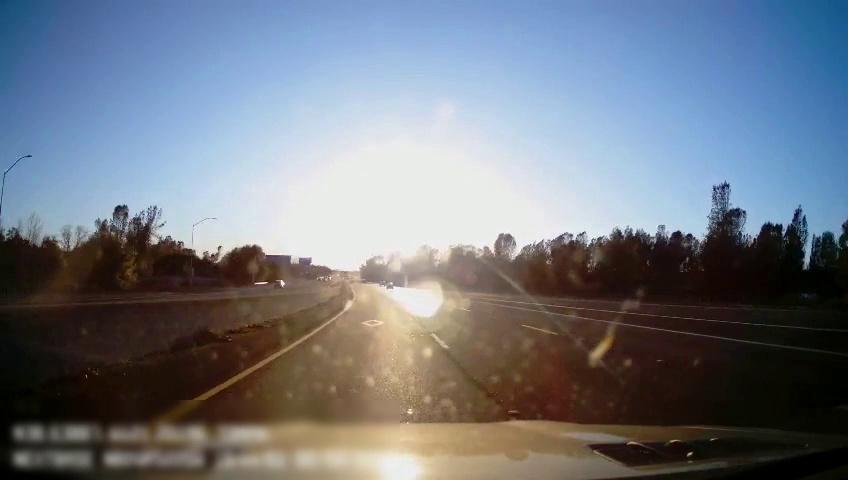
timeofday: Day
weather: Sunny
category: Drivable Space
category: Drivable Space
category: Vehicles | SUV
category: Lanes | Alternate Lane
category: Lanes | Alternate Lane
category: Lanes | Current Lane
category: Lanes | Alternate Lane
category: Lanes | Current Lane
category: Lanes | Alternate Lane